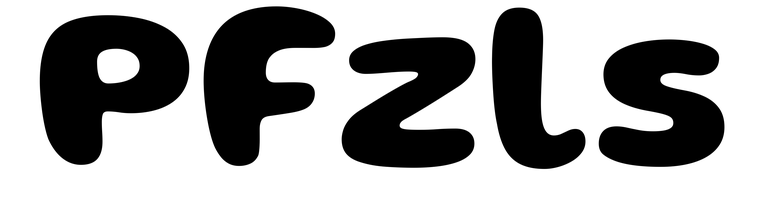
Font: Gluten_Bold